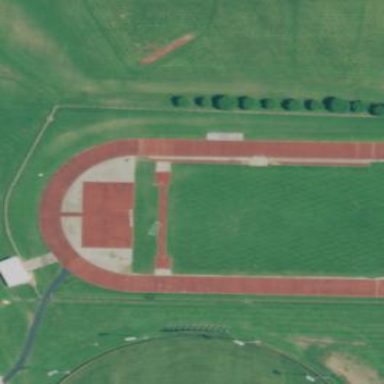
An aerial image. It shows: Athletics pitch designated for leisure land.